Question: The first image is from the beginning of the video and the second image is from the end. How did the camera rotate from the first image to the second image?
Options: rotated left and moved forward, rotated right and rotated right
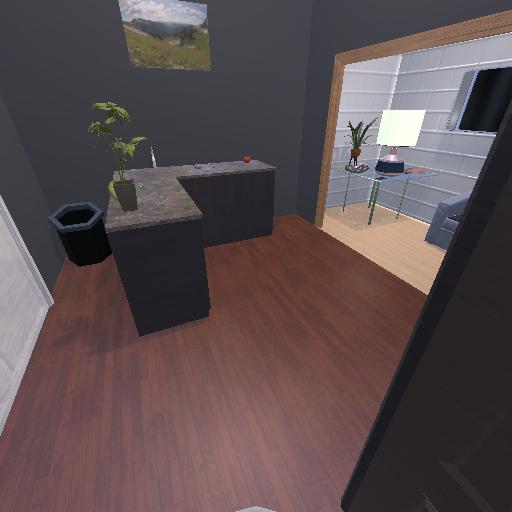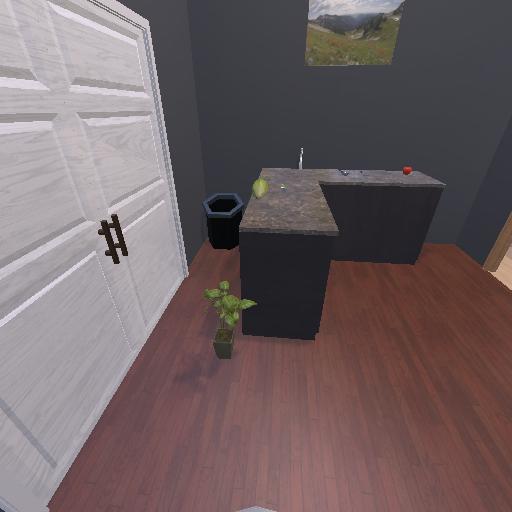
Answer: rotated left and moved forward